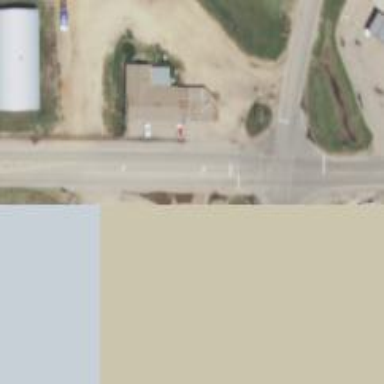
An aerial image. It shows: Road with stop sign.